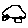
Label: car